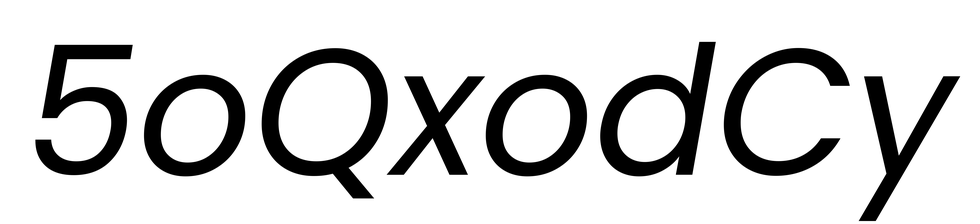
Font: Poppins-Italic